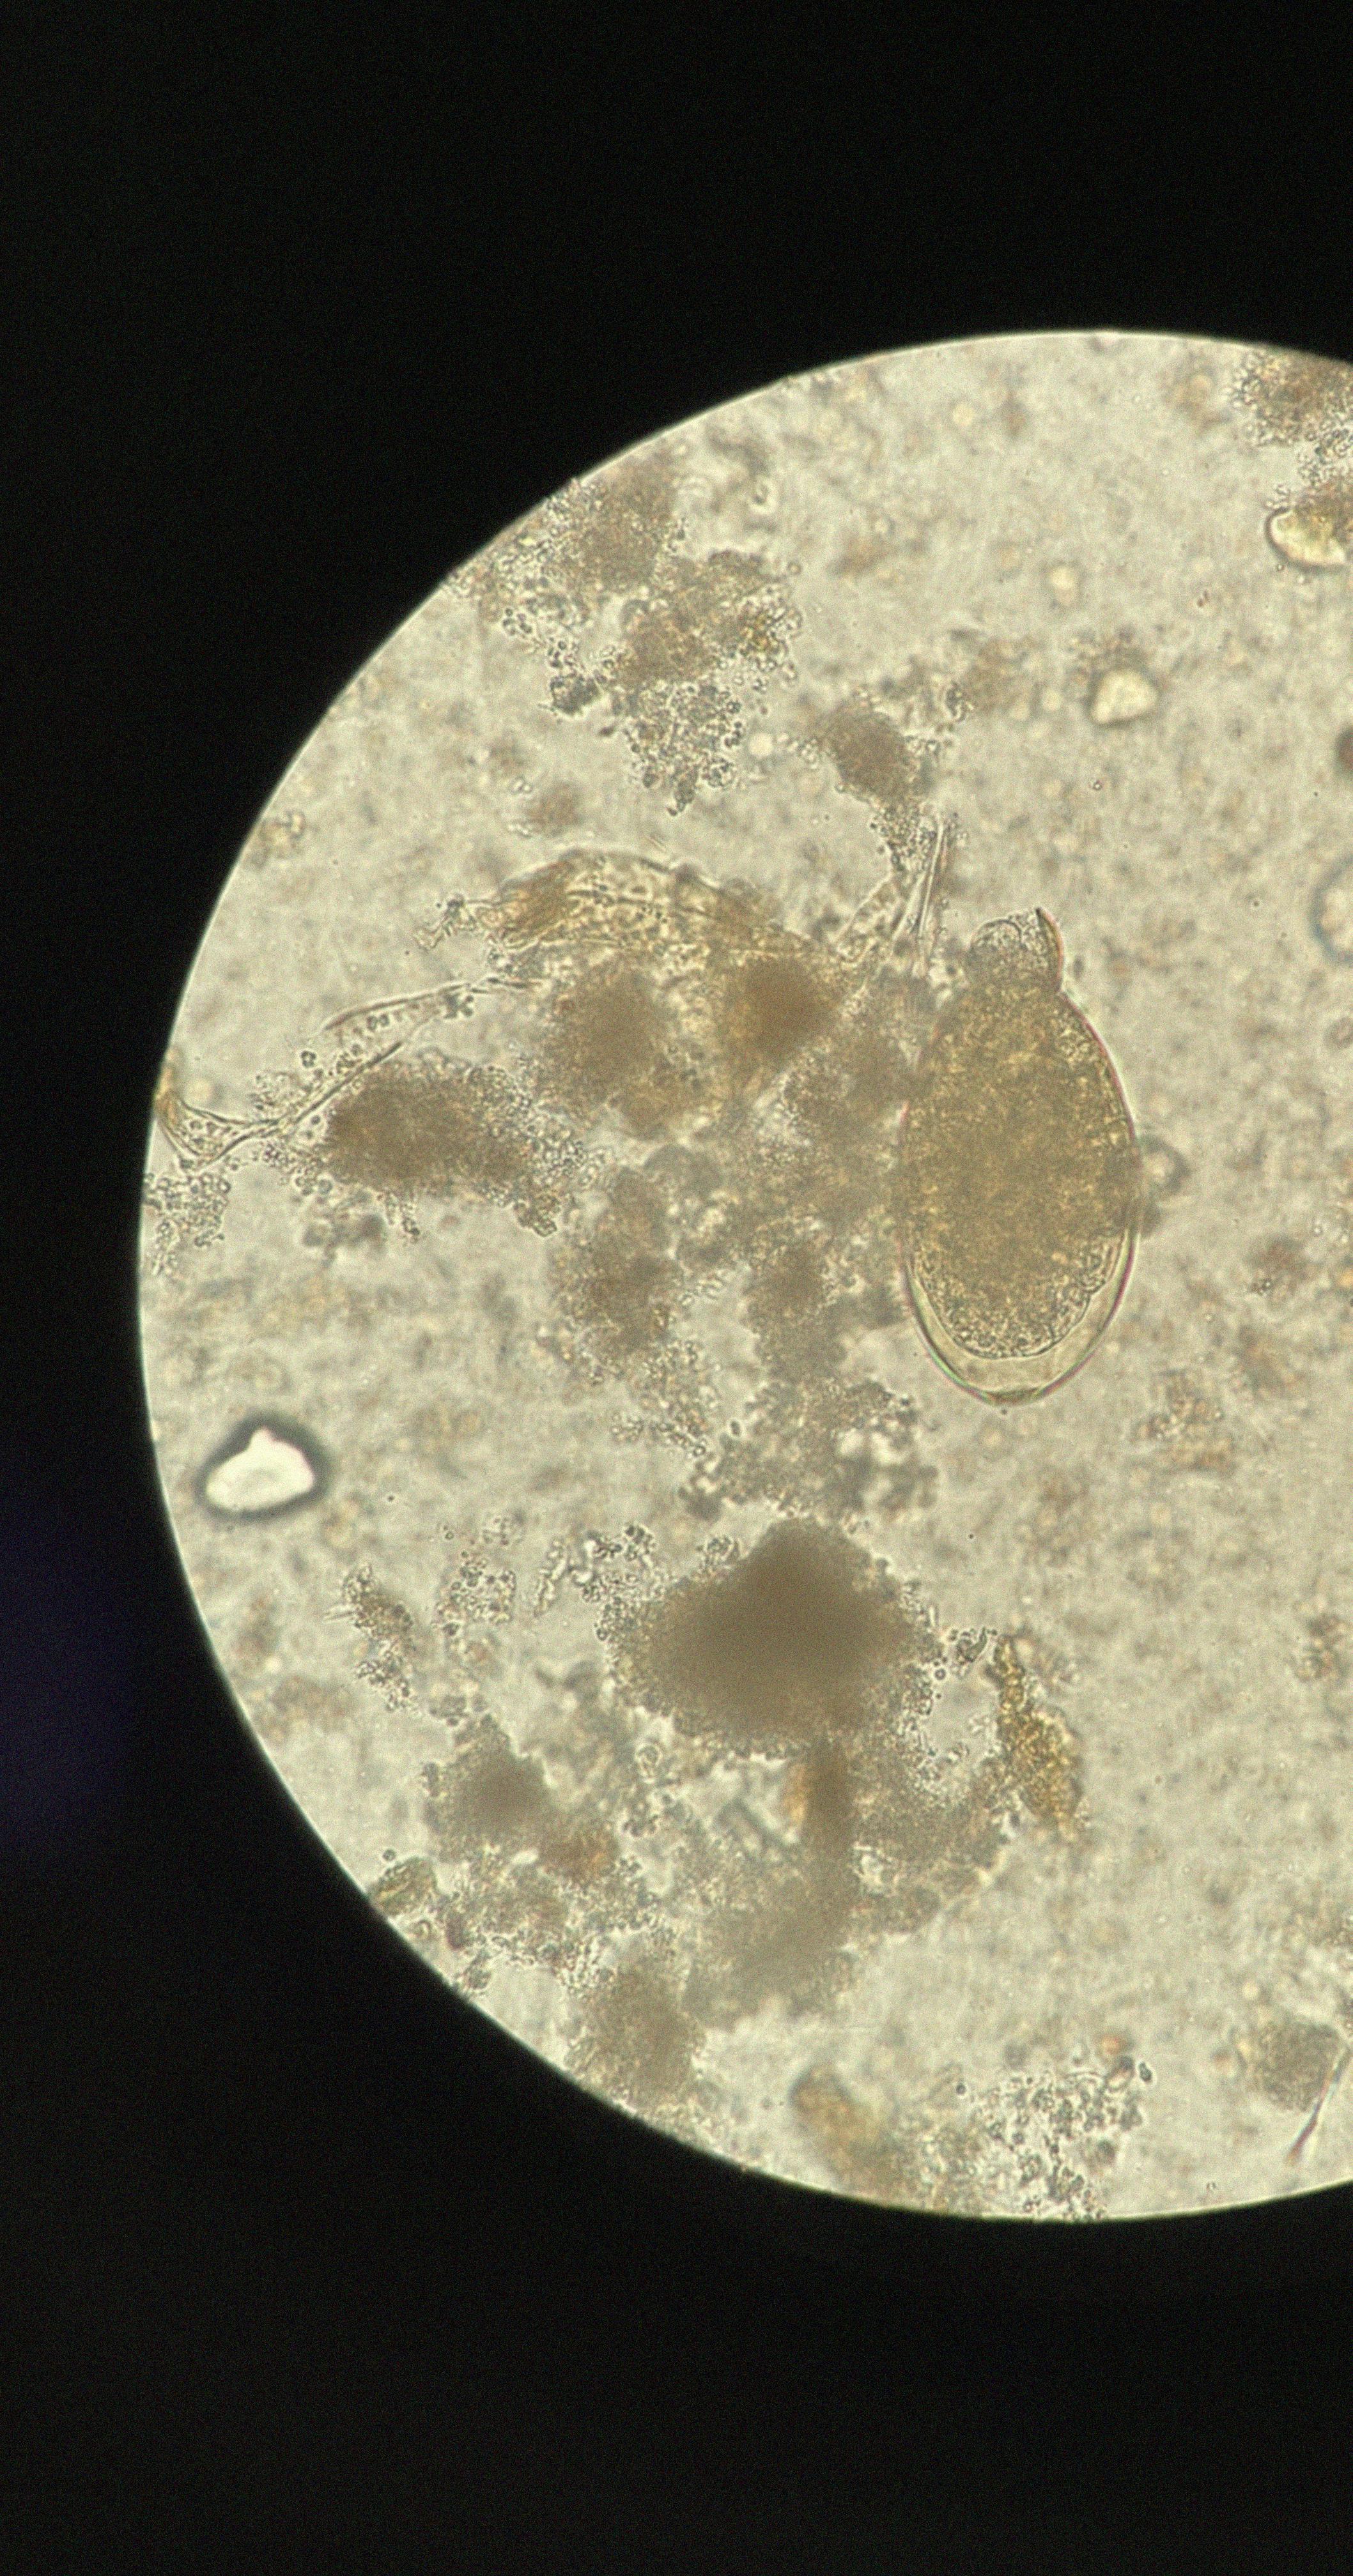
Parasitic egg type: Fasciolopsis buski